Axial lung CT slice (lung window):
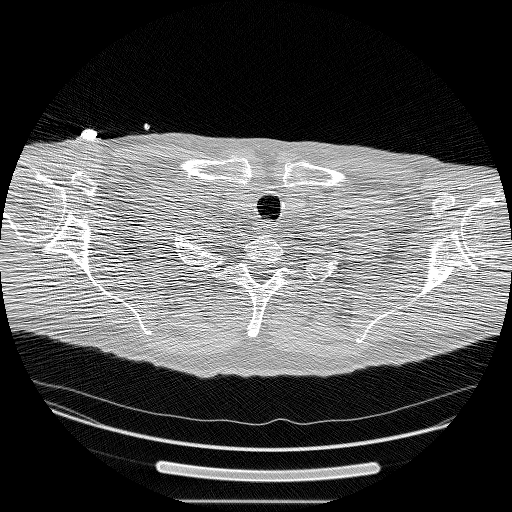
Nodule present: no